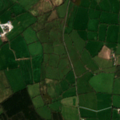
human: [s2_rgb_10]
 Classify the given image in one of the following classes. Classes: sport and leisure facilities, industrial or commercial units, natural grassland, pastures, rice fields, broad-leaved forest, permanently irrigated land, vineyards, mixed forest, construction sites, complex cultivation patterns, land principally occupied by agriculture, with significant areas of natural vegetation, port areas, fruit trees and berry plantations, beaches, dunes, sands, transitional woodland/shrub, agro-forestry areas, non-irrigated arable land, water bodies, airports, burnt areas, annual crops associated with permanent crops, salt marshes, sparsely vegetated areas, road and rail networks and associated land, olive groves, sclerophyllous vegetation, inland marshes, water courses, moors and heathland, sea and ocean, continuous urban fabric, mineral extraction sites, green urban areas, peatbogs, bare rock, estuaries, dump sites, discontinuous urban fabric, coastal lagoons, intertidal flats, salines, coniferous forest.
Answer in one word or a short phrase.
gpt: pastures, mixed forest, transitional woodland/shrub